Interaction volume radius: 5 \u00c5
Interaction volume height: 15 \u00c5
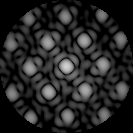
Disorder parameter: 0.148